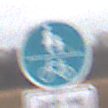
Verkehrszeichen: GemeinsamerGehUndRadweg
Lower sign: BesondereFahrzeugeUndTransportgueter8
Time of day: Midday
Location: Outdoor (RoadRail)
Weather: Overcast
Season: NotSpecified
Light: Natural